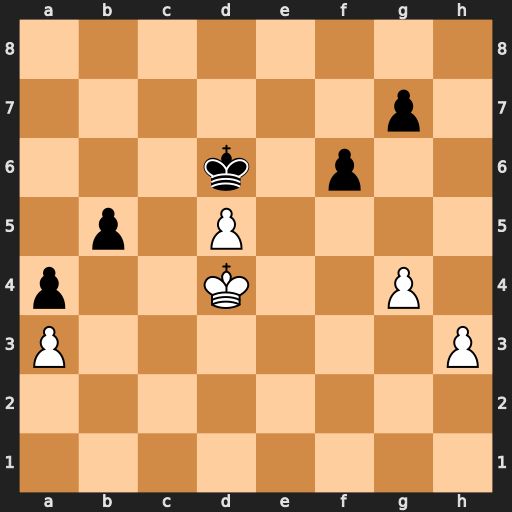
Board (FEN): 8/6p1/3k1p2/1p1P4/p2K2P1/P6P/8/8
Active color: w
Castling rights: -
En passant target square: -
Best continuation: h4 b4 axb4 a3 Kc3 a2 Kb2 Kxd5 Kxa2